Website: lowes
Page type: order-returns
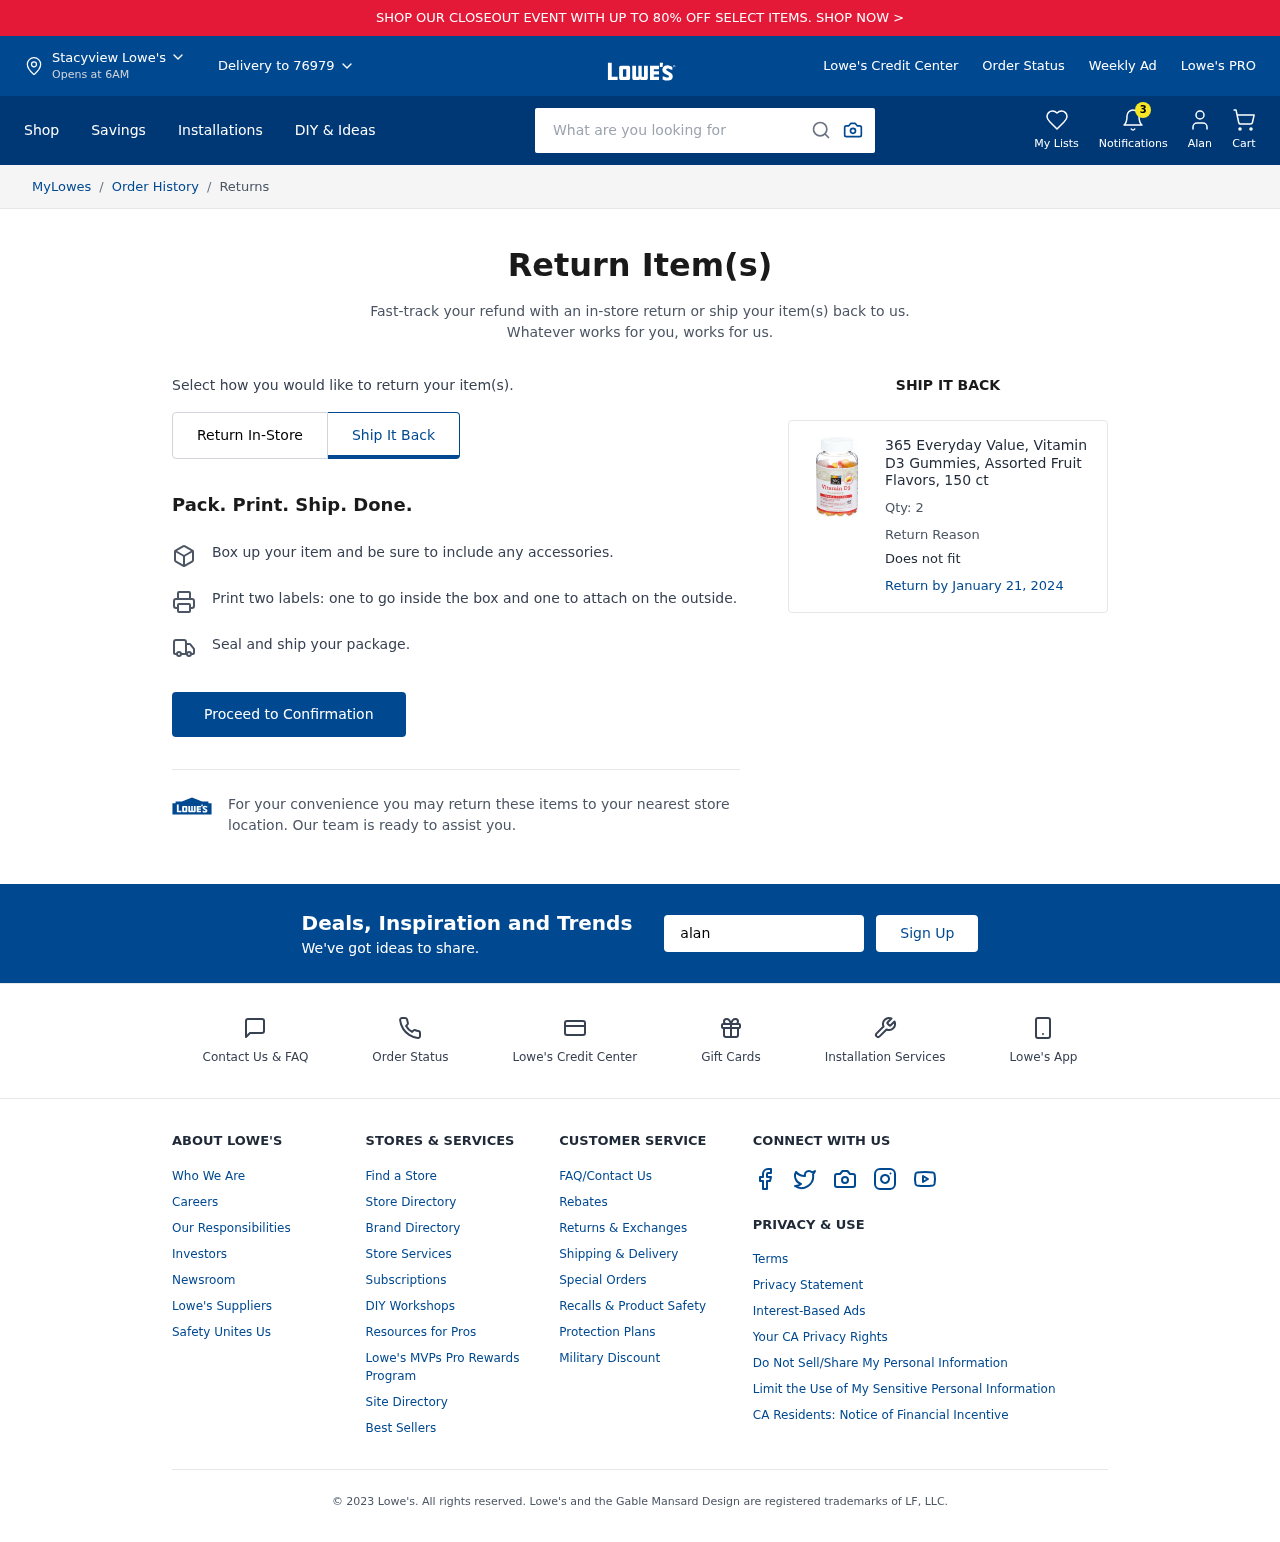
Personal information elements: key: PII_CITY
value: Stacyview
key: PII_EMAIL
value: alanwilliams@yahoo.com
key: PII_FIRSTNAME
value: Alan
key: PII_POSTCODE
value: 76979
Product elements: key: PRODUCT1_NAME
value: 365 Everyday Value, Vitamin D3 Gummies, Assorted Fruit Flavors, 150 ct
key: PRODUCT1_QUANTITY
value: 2
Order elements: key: ORDER_RETURN_BY_DATE
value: January 21, 2024
Search elements: key: HEADER_SEARCH
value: What are you looking for
Other elements: key: NOTIFICATION_COUNT
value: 3